Question: below is the html code
'''
<html dir="ltr" __expr-val-dir="ltr" xmlns:o="urn:schemas-microsoft-com:office:office">
<head>
<body onload="javascript:if (typeof(_spBodyOnLoadWrapper) != 'undefined') _spBodyOnLoadWrapper();" scroll="yes">
<form id="aspnetForm" onsubmit="javascript:return WebForm_OnSubmit();" action="/Lists/Bedrifter/NewForm.aspx?RootFolder=%2FLists %2FBedrifter&ContentTypeId=0x010089708C9D4BD6934C8E5AAD8CA5960372&Source=http%3A%2F%2Fbrbaker%2Eiqubes%2Ecom%2FLists%2FBedrifter %2FAllItems%2Easpx" method="post" name="aspnetForm">
<div>
<script type="text/javascript">
<script type="text/javascript" src="/WebResource.axd?d=4d6EoZshmx02OmMScHE3DbHlrYbV8g3RhGO1crQQDRnSnV0ocSltu- h2JR6NPXUrSq6UdfWCYI3o0DJF_ZfaK3a8coA1&t=634605546709717464">
<script>
<script language="JavaScript" type="text/JavaScript">
<script src="/_layouts/datepicker.js" language="javascript">
<script language="javascript">
<script language="javascript">
<script type="text/javascript">
<script type="text/javascript" src="/ScriptResource.axd?d=Lim-50lYe1ZDrlX4mMFL650sLf8k9DOdc77CA32d5iqCcwZgC0o44-JDQvjWVdOvFNhnh9Rv8ET6IZprG0J0- hy3RwAt6a8wzZYDlicHIDUEUV3EM6jVmf-3rAG4gzDt7vMtWA2&t=ffffffffe0ec361c">
<script type="text/javascript" src="/ScriptResource.axd?d=kzC4QkzPw8VSUFfZJOZJBiUuRCJh8hH4jceOz-aS9SoZHjrHyO0- qLxFSc_CZdZWHipnmUwdugwDjjJUVkJPeY6Lu2n5NvmKbB5lpZ-yM3GAfcBKWP54a0try64gthczZoxjy1sDHJib8zf8iHnFyopgObE1&t=23ac280b">
<script type="text/javascript" src="/ScriptResource.axd?d=Glp6MnJF7a1dHB7t8aIwFln7LYIjT8Kl_yKq1264_-9QdU3Y7jwHZhcKumPfVlZ3bLuoCPjTZgTerzZfJQex- 7jEIxOZZewN1qSYBhLI3WDJOu1cpD5txPFEu4or9SHjqQ-3ZCDMbq-5NF6lo2Fvf-OSqgUnrMwO8kWZBqN8GlLP10qd0&t=23ac280b">
<script type="text/javascript" src="/WebResource.axd?d=xYoo8lVwQo4Vp8QZN5OAU9ZNIsutUO_7HeMk_xB4mc0J5qXChkZyGSQUm- GEsHBbkeAr07Gg56nkgPJwAT9UisVxGYs1&t=634605546709717464">
<script type="text/javascript">
<div>
<script type="text/javascript">
<table class="ms-iqubes-body" width="100%" height="100%" border="0" cellspacing="0" cellpadding="0">
<tbody>
<tr>
<td>
<table width="100%" border="0" cellspacing="0" cellpadding="0">
<tbody>
<tr>
<td class="ms-globalbreadcrumb" colspan="4">
<td width="3%" valign="middle" style="padding-left:3px; padding-right:6px;">
</tr>
</tbody>
</table>
</td>
</tr>
<tr>
<tr>
<tr height="100%">
<td>
<table class="iqubes-background" width="100%" height="100%" cellspacing="0" cellpadding="0">
<tbody>
<tr>
<tr>
<td id="LeftNavigationAreaCell" class="ms-leftareacell" valign="top" height="100%">
<td>
<td class="ms-bodyareacell" valign="top">
<placeholder id="ctl00_MSO_ContentDiv">
<table id="MSO_ContentTable" class="ms-propertysheet" width="100%" height="100%" border="0" cellspacing="0" cellpadding="0">
<tbody>
<tr>
<td class="ms-bodyareaframe" valign="top" height="100%">
<a name="mainContent"></a>
<script type="text/javascript" language="javascript">
<table id="onetIDListForm" cellspacing="0" cellpadding="0">
<tbody>
<tr>
<td>
<table width="100%" border="0" cellspacing="0" cellpadding="0">
<tbody>
<tr>
<td id="MSOZoneCell_WebPartWPQ5" valign="top">
<table width="100%" border="0" cellspacing="0" cellpadding="0" toplevel="">
<tbody>
<tr>
<td valign="top">
<div id="WebPartWPQ5" style="" allowdelete="false" width="100%" haspers="false" webpartid="bac1b910-309d-4e46-47b4-0b8a052b0579">
<span id="part1">
<table id="ctl00_m_g_bac1b910_309d_4e46_47b4_0b8a052b0579_ctl00_toolBarTbltop" class="ms-formtoolbar" width="100%" border="0" cellspacing="0" cellpadding="2">
<table id="ctl00_m_g_bac1b910_309d_4e46_47b4_0b8a052b0579_ctl00_ctl01_ctl00_toolBarTbl" class="ms-toolbar" width="100%" border="0" cellspacing="0" cellpadding="2">
<table class="ms-formtable" width="100%" border="0" cellspacing="0" cellpadding="0" style="margin-top: 8px;">
<tbody>
<tr>
<tr>
<tr>
<tr>
<tr>
<tr>
<tr>
<tr>
<tr>
<tr>
<tr>
<tr>
<tr>
<tr>
<tr>
<tr>
<td class="ms-formlabel" width="190px" valign="top" nowrap="true">
<td class="ms-formbody" width="400px" valign="top">
<span dir="none">
<select id="ctl00_m_g_bac1b910_309d_4e46_47b4_0b8a052b0579_ctl00_ctl04_ctl15_ctl00_ctl00_ctl04_ctl00_Lookup" title="Parent company" name="ctl00$m $g_bac1b910_309d_4e46_47b4_0b8a052b0579$ctl00$ctl04$ctl15$ctl00$ctl00$ctl04$ctl00$Lookup">
<br>
'''
I used almost all method's for selecting drop down as below
'''
new Select(driver.findElement(By.xpath("//*[@id='ctl00_m_g_bac1b910_309d_4e46_47b4_0b8a052b0579_ctl00_ctl04_ctl15_ctl00_ctl00_ctl04_ctl00_Lookup']"))).selectByVisibleText("Baker Brazil");
'''
i tried with id, name etc but i am getting error
org.openqa.selenium.NoSuchElementException: Unable to find element with xpath =="".
I am using IE 10 to do testing of a share point site.
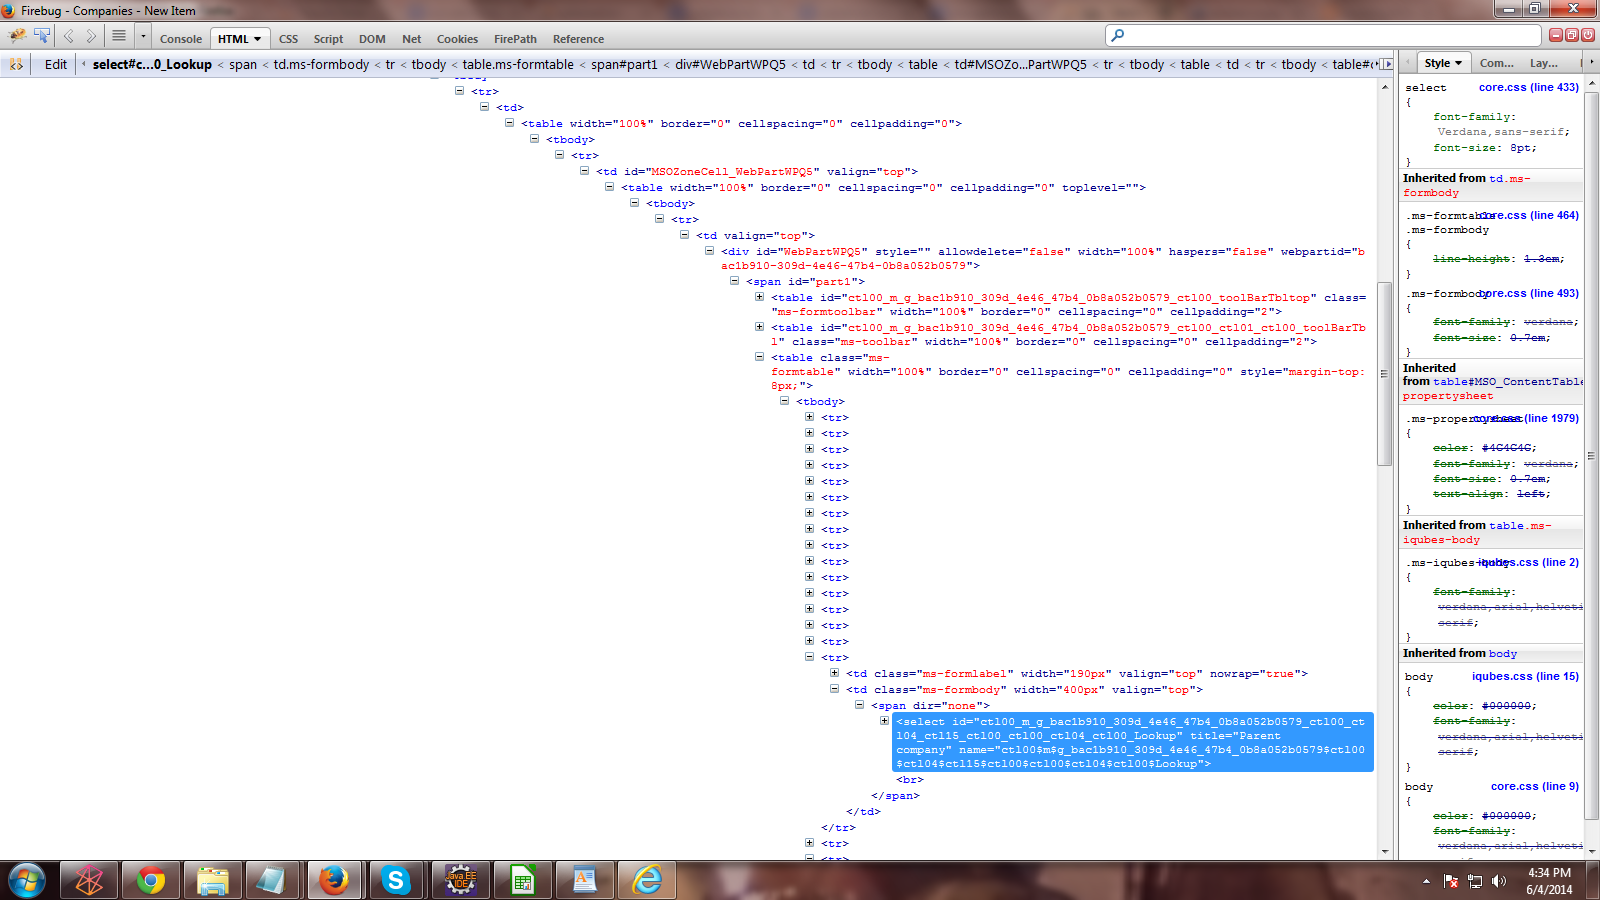
Answer: Finally i got the answer i just followed steps in this <URL>
'''
driver.findElement(By.xpath("//SPAN[@id='part1']/TABLE[3]/TBODY/TR[16]/TD[2]/SPAN")).click();
driver.findElement(By.xpath("//SPAN[@id='part1']/TABLE[3]/TBODY/TR[16]/TD[2]/SPAN")).sendKeys(Parentcompany);
'''